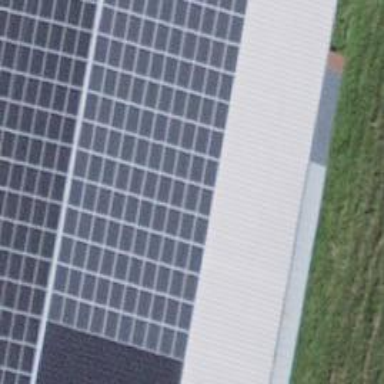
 consisting of solar photovoltaic panels."